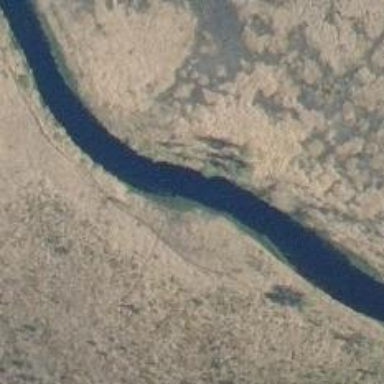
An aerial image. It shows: Beautiful view of river.